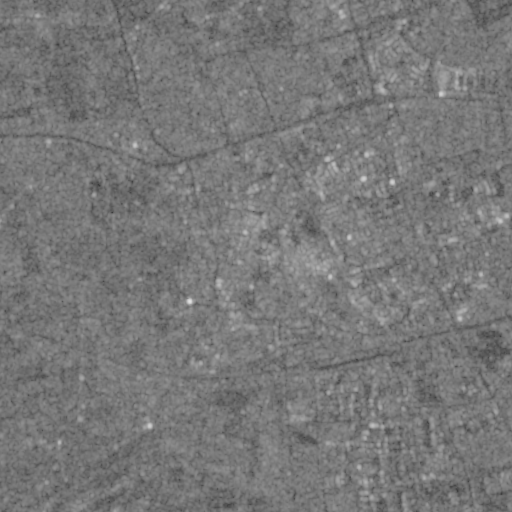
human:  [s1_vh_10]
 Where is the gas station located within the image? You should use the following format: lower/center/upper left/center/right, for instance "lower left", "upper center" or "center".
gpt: The gas station is located in the center right of the image.
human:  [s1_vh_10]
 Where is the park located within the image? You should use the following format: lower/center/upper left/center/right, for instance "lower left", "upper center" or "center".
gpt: The park is located in the center of the image.
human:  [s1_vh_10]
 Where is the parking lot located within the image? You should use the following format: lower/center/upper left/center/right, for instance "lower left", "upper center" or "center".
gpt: The parking lot is located in the upper center of the image.
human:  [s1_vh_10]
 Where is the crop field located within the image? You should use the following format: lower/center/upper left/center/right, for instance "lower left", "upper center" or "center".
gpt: There is no crop field in the image.

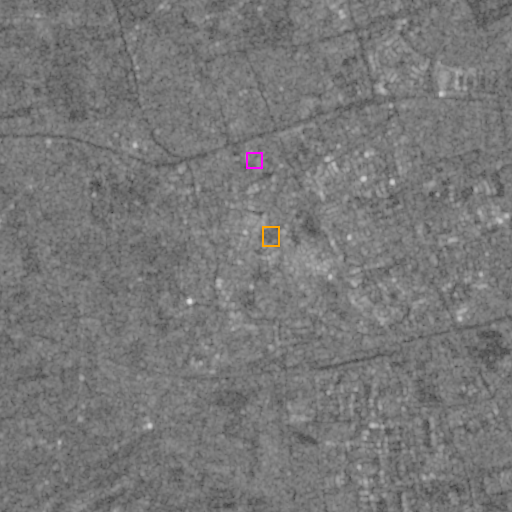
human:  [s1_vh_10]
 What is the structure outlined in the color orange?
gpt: The structure outlined in orange is a park.
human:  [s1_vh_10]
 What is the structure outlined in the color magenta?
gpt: The structure outlined in magenta is a parking lot.
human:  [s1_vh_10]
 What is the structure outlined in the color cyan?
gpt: There is no cyan outline.